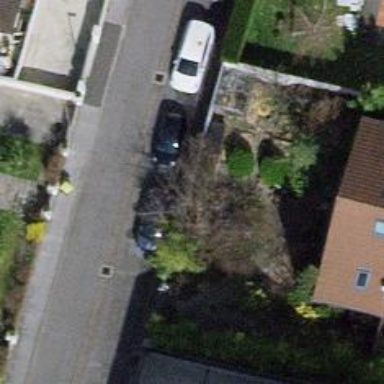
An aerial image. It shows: Residential road with asphalt surface. There is parallel parking available on the left side.